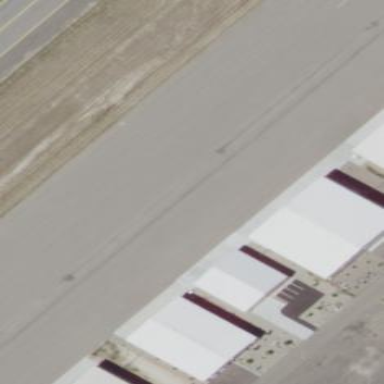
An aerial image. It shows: Asphalt apron at the airport.